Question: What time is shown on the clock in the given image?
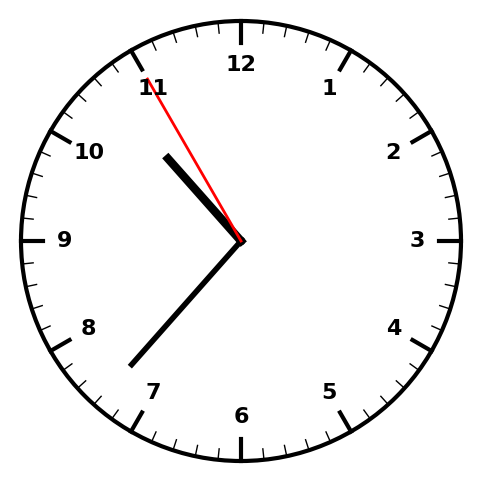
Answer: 10:36:55